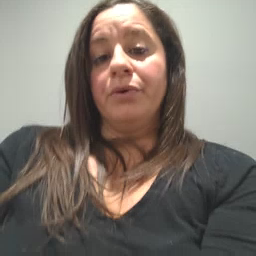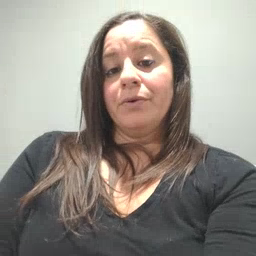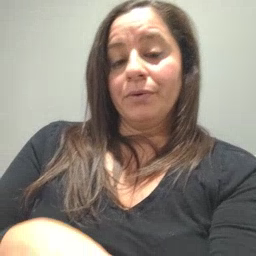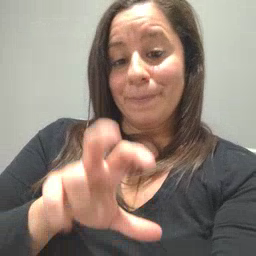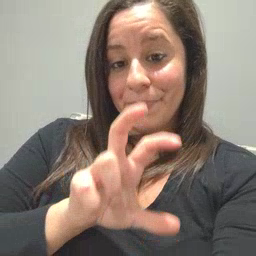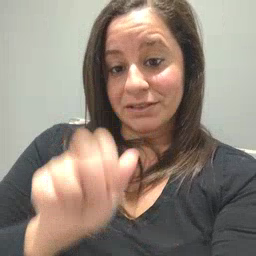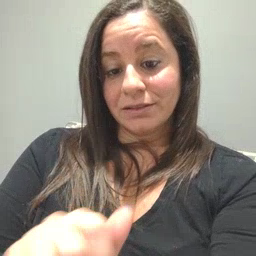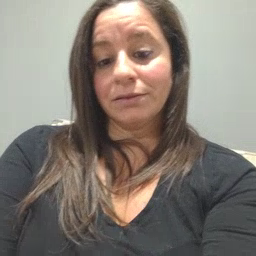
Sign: pizza